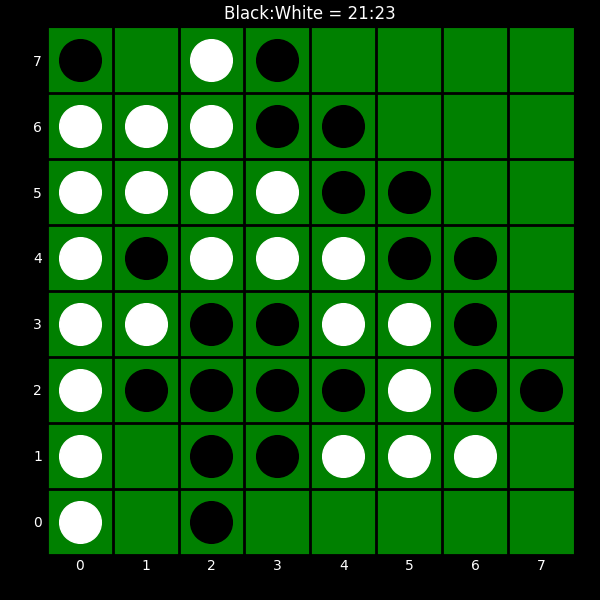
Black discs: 21
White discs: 23